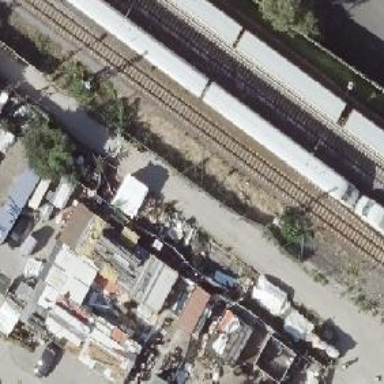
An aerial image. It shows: Railway signal.